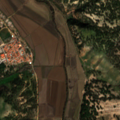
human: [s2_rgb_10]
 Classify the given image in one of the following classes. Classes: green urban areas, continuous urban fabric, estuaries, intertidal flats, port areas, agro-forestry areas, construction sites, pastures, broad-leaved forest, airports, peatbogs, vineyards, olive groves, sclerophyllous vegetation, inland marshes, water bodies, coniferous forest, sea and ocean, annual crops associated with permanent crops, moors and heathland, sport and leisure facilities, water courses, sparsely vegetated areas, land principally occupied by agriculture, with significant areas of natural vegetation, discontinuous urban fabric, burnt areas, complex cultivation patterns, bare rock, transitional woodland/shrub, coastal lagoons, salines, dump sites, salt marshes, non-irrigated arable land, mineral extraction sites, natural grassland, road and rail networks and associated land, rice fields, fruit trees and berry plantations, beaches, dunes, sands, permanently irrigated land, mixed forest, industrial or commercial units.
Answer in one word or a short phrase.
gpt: non-irrigated arable land, rice fields, complex cultivation patterns, agro-forestry areas, broad-leaved forest